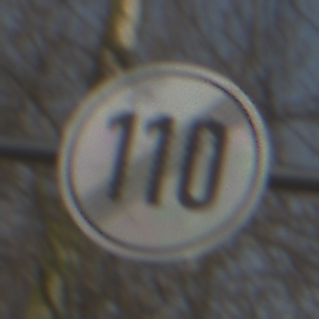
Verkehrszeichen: EndeGeschwindigkeit110
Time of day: MorningAfternoon
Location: Outdoor (Nature)
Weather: Clear
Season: Winter
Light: Natural